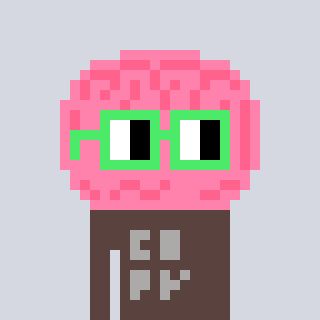
a pixel art character with square light green glasses, a brain-shaped head and a darkbrown-colored body on a cool background